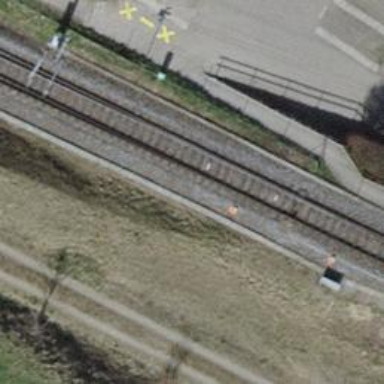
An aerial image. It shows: Railway with electrified contact lines.